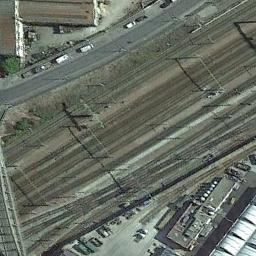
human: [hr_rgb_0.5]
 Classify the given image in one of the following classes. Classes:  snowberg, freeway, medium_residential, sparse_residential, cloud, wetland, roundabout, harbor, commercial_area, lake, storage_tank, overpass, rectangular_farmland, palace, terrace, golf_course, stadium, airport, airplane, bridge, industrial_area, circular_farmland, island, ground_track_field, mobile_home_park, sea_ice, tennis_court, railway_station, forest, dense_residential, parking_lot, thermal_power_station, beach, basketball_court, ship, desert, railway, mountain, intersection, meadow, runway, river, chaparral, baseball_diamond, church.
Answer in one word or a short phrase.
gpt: railway